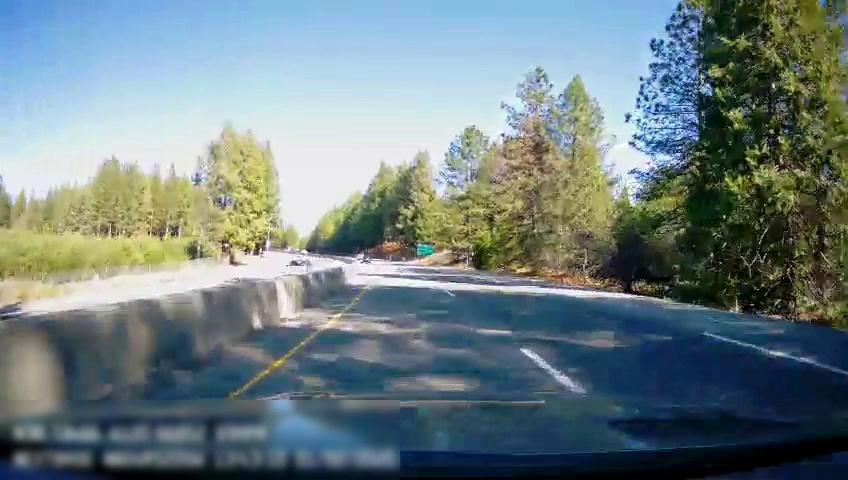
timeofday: Day
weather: Sunny
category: Drivable Space
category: Drivable Space
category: Vehicles | Car
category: Lanes | Alternate Lane
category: Lanes | Current Lane
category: Lanes | Alternate Lane
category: Traffic | Signs